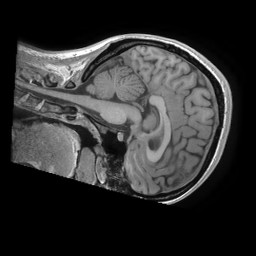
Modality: T1w
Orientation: sagittal
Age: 23
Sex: female
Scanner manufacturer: ge
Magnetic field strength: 3 T
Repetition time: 0.007244 s
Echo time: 0.002796 s